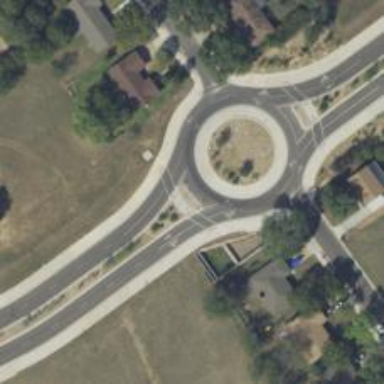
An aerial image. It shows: Tertiary road leading to roundabout junction.